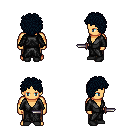
a pixel art fantasy rpg character, male body template, human, tanned skin, gray robe, robe skirt, raven curly afro hairstyle, black shoes, dagger, four views (front, back, left, right), 2x2 character sprite sheet, small pixel art, hard edges, no anti-aliasing